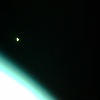
Label: space